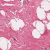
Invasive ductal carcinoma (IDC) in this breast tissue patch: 0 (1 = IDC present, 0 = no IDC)